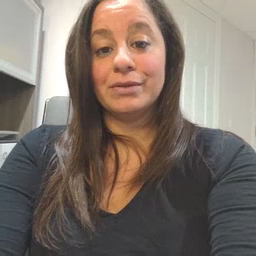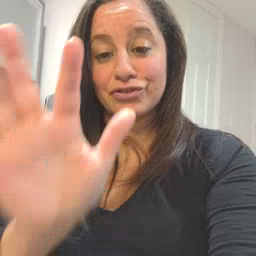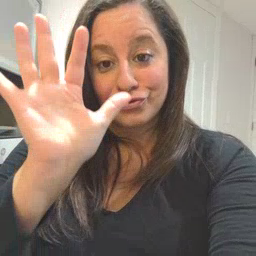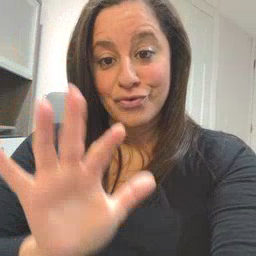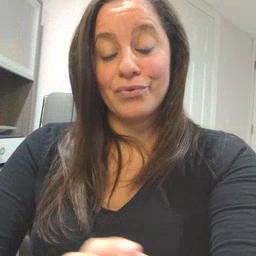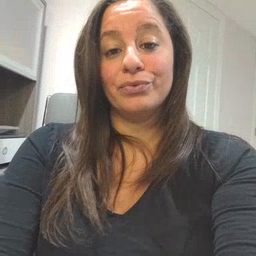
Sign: snow